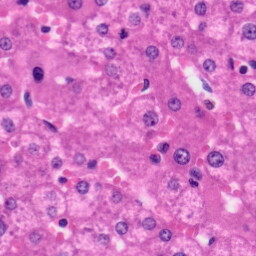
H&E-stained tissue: Liver